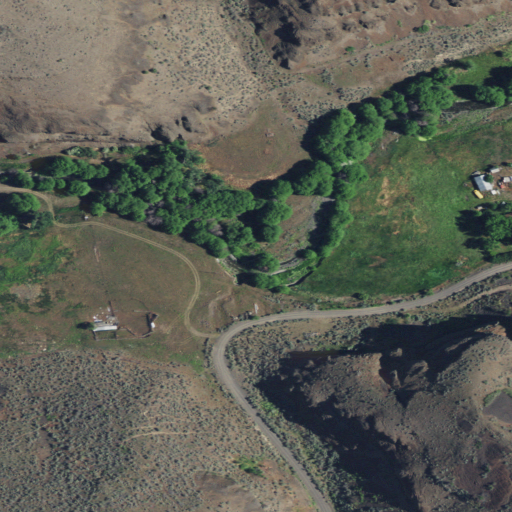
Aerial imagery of valley in Oregon named Buttermilk Canyon containing shrub, grassland, evergreen forest, pasture, and open development